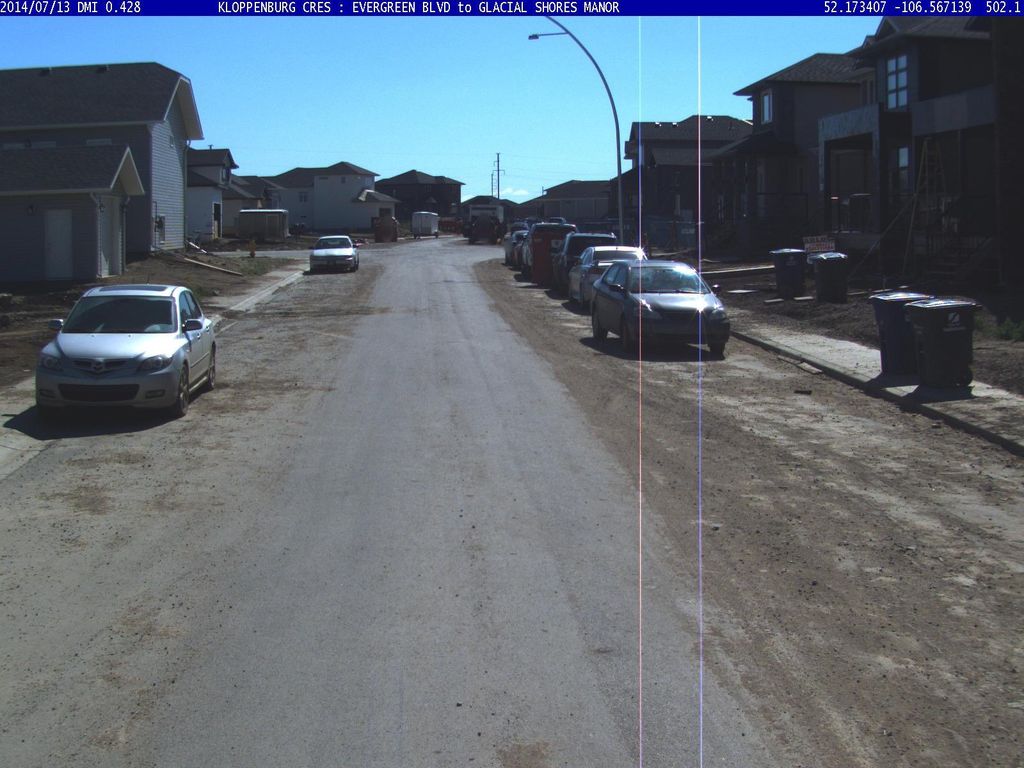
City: saskatoon